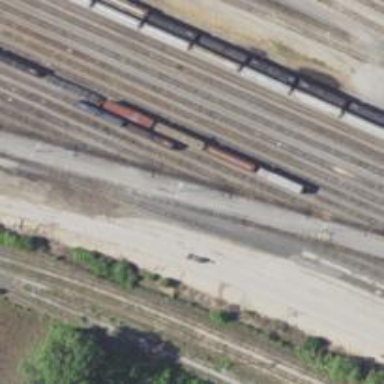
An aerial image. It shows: Railway yard.